Question: I'm using to show a temperature graph. on X axis I put dates, to fit them I call setXLabelsAngle(45); this is the result:

As you can see, the labels are and go over the x-Axis. How could I fix this? I'm already using setMargins(), but labels don't move, only legend does.
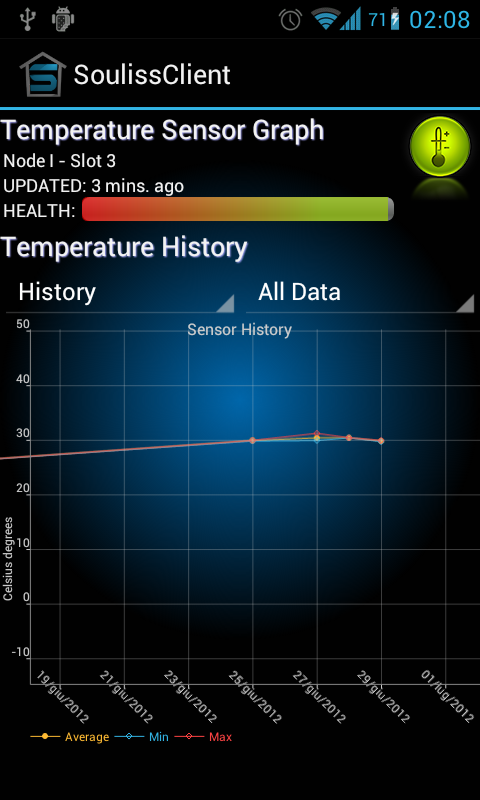
Answer: This will help:
'''
renderer.setXLabelsAlign(Align.LEFT);
'''